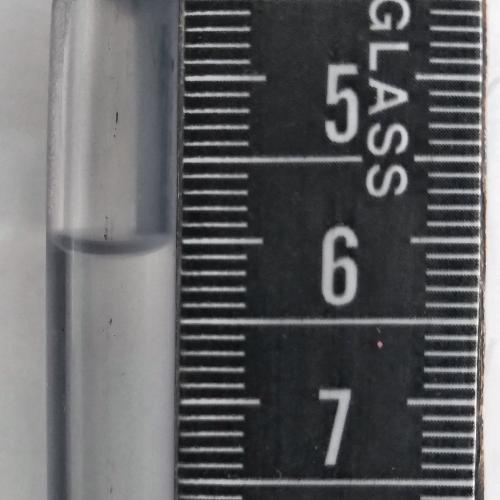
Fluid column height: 6.0 cm